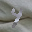
Label: 4